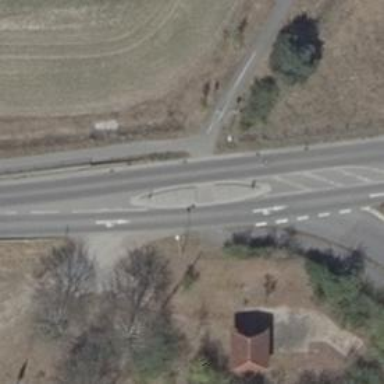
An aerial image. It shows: Uncontrolled crossing with traffic island.